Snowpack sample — Buffalo Mountain, Silverthorne, Colorado, USA (1/25/25, 10:11 AM MST)
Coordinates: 39.6222, -106.1139
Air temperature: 22 °F
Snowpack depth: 110 cm
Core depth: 20 cm
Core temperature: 48.2 °F
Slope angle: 12°, slope face: 102°
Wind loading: high
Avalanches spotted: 0
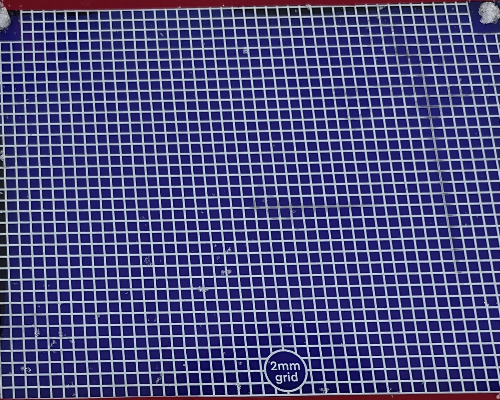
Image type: profile
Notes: No avalanches nearby, collected on the outskirts of a fire break 15 meters from the treeline, on way to Buffalo and Red Mountain